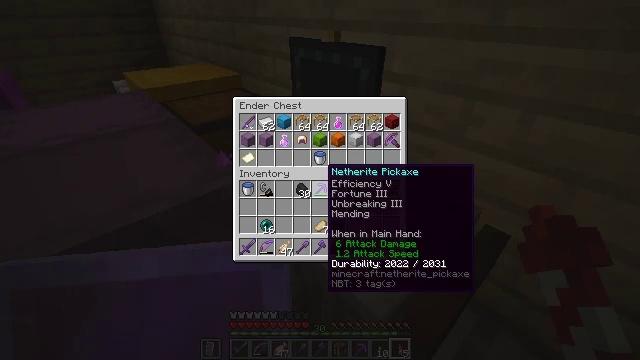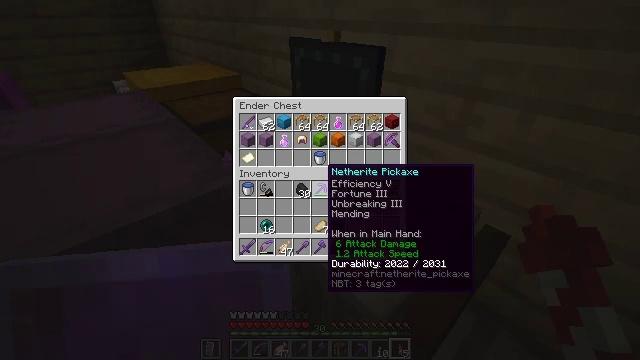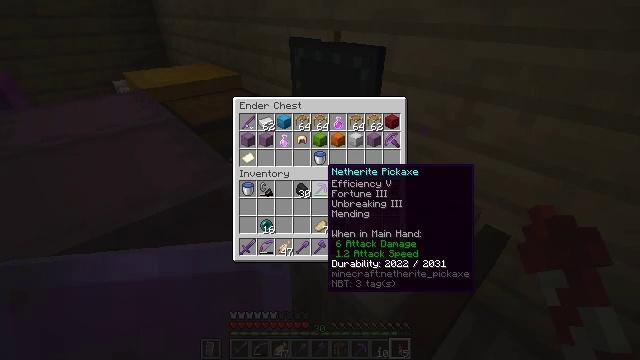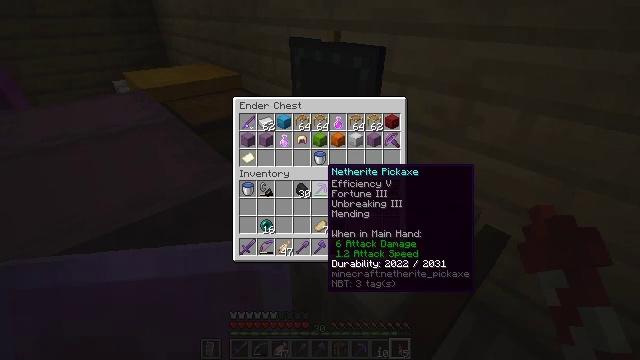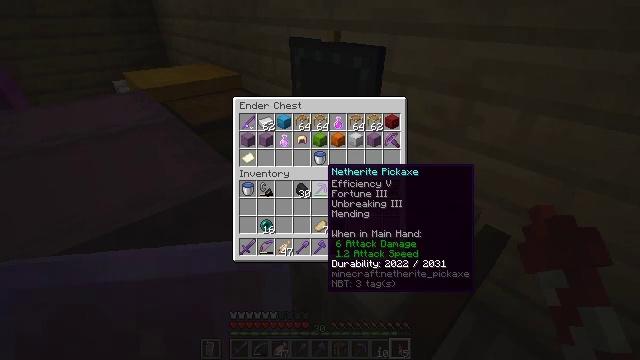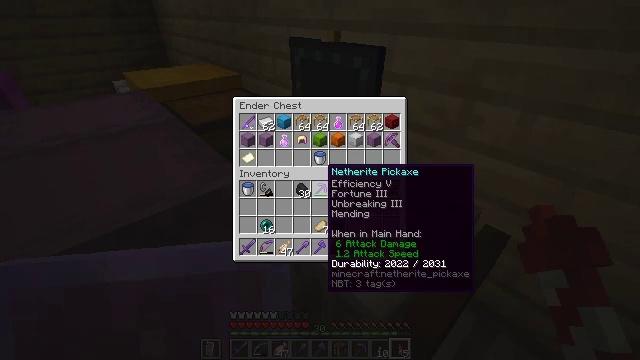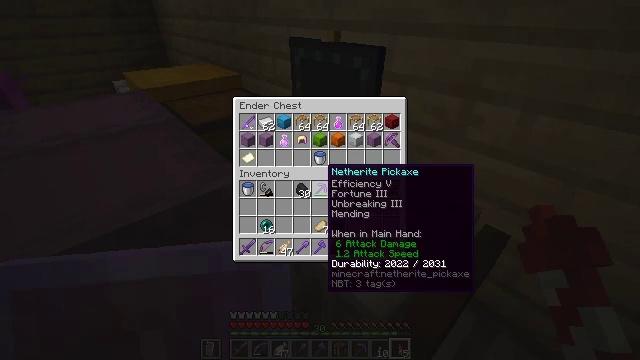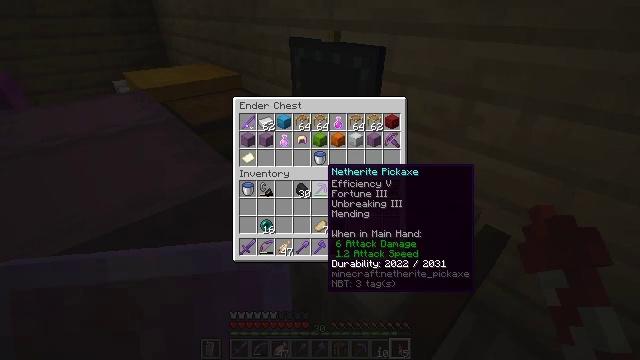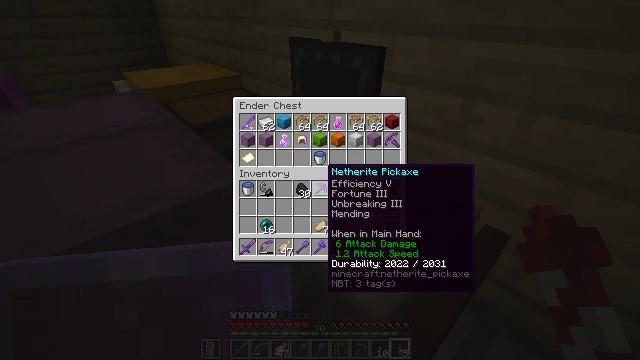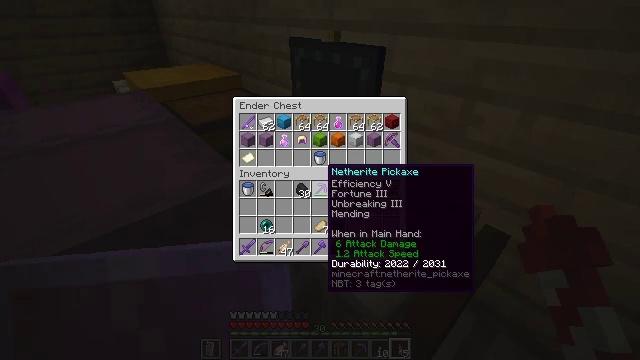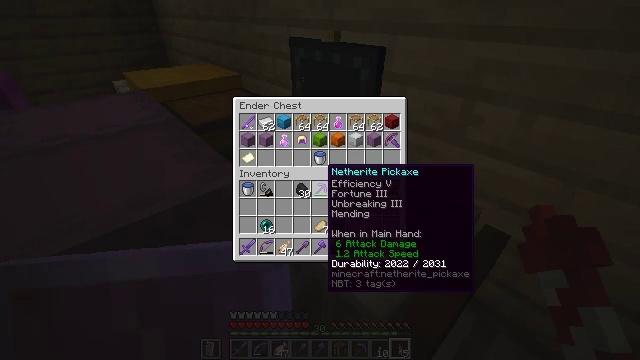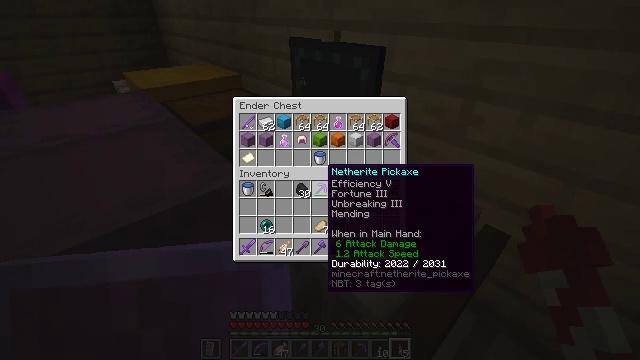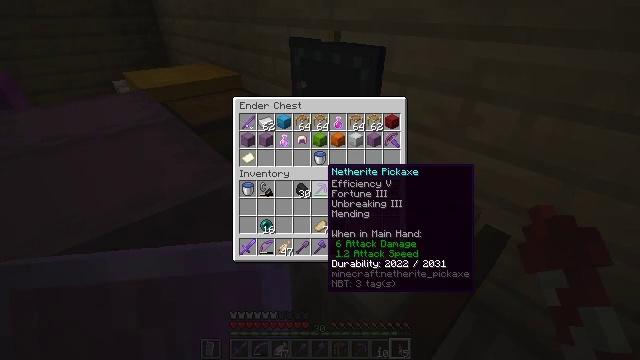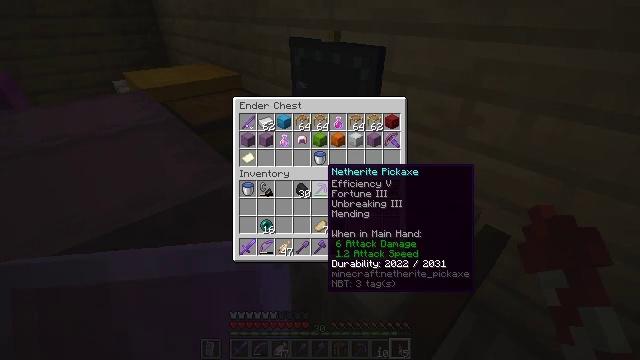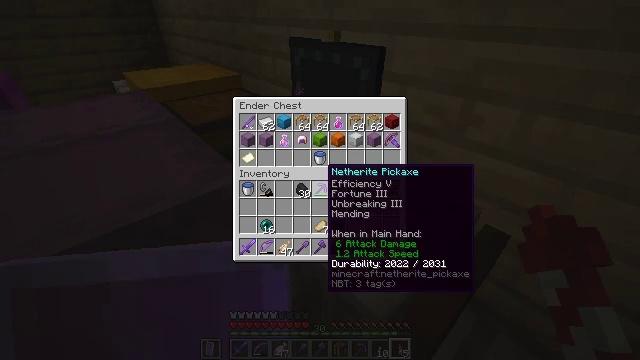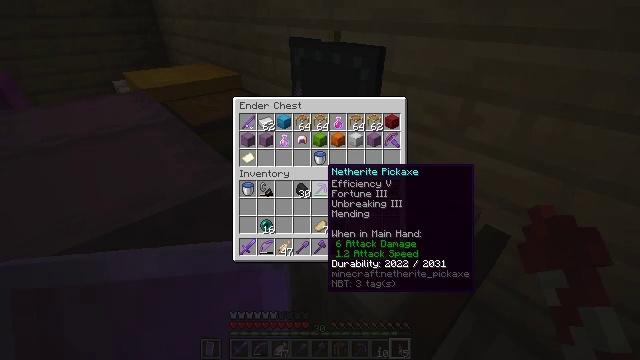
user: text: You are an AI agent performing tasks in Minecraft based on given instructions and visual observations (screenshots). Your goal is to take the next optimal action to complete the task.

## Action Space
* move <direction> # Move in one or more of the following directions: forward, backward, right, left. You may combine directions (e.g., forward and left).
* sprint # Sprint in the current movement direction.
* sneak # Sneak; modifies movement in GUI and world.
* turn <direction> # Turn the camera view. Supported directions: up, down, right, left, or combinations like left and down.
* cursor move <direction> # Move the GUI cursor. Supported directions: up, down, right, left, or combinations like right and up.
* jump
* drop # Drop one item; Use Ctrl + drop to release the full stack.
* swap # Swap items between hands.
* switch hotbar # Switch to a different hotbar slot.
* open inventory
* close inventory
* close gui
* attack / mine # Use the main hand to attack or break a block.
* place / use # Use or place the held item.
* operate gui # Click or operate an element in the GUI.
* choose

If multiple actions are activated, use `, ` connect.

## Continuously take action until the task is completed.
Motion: motion action
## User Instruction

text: Remove the sticky piston from its position.
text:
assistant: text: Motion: no_op
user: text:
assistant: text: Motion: no_op
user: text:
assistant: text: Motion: no_op
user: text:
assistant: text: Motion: no_op
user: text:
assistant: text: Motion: no_op
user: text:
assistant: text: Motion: no_op
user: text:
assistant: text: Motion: no_op
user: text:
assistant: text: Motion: no_op
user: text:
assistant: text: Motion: no_op
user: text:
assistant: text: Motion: no_op
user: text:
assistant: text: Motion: no_op
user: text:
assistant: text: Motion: no_op
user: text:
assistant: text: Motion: no_op
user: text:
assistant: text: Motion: no_op
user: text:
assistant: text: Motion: no_op
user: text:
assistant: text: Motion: no_op
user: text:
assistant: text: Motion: turn right and up
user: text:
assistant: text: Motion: turn right and up
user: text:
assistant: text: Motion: turn right
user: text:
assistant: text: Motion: no_op
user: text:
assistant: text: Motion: no_op
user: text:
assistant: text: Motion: no_op
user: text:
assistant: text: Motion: no_op
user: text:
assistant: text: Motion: no_op
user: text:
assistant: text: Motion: no_op
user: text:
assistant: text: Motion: no_op
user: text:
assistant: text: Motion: no_op
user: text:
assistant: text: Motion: no_op
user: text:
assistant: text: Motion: no_op
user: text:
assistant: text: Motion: no_op